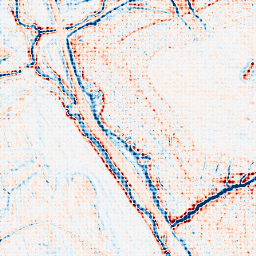
Category: edge_preserving
Decomposition family: anisotropic_diffusion
Decomposition parameters: iterations: 10
kappa: 30
gamma: 0.2
Upsampling method: sinc_blackman
Upsampling parameters: scale: 4
kernel_size: 4
Upsampling scale: 4